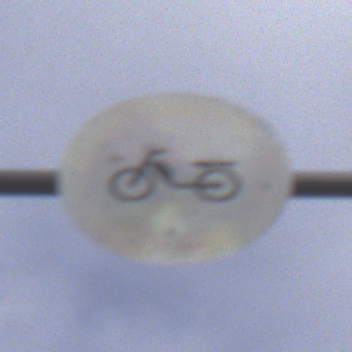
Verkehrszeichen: VerbotMofas
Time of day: MorningAfternoon
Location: Outdoor (Suburban)
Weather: PartlyCloudy
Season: NotSpecified
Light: Natural